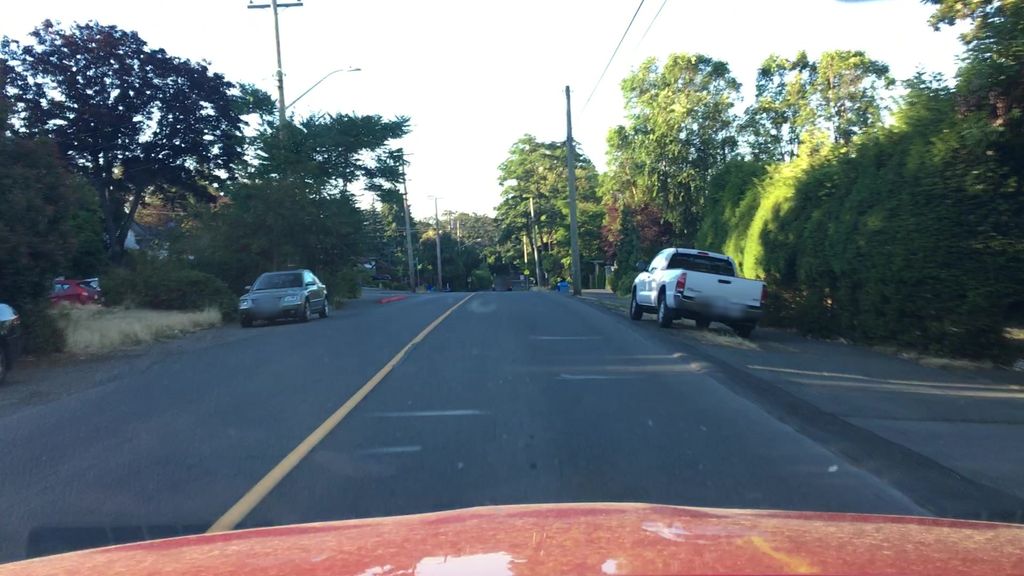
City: victoria